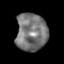
Tissue: prostate
Cell type: T cells
Senescence score: 0.3257
Nuclear area (px): 1145
Mean DAPI intensity: 119.274